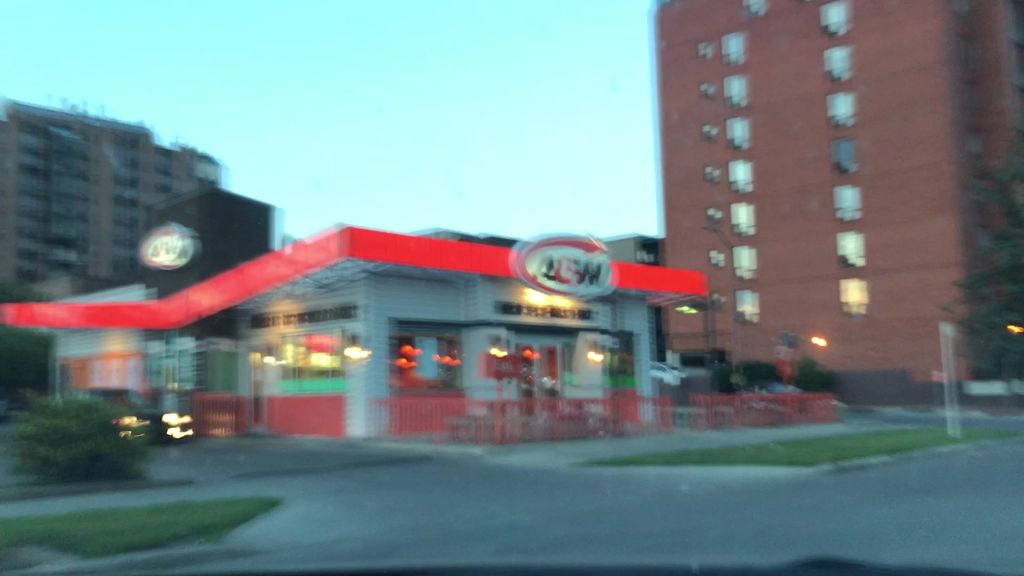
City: calgary